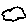
Label: cloud